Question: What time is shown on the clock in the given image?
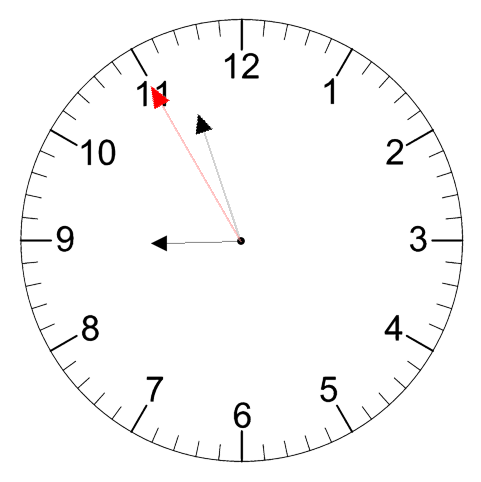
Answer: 08:56:55